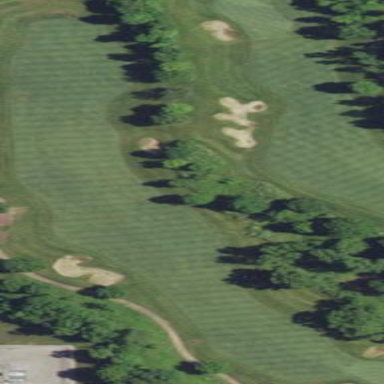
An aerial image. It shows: Grassy area designated as golf fairway.